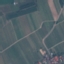
Label: PermanentCrop